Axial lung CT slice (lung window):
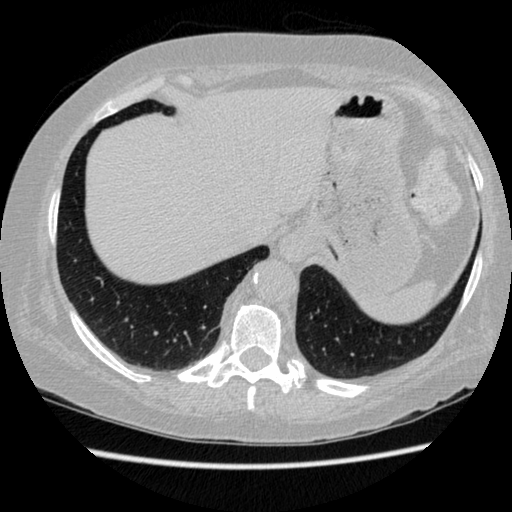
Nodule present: no